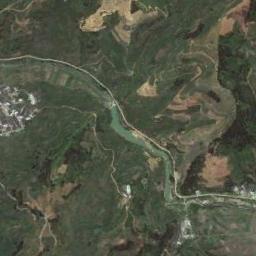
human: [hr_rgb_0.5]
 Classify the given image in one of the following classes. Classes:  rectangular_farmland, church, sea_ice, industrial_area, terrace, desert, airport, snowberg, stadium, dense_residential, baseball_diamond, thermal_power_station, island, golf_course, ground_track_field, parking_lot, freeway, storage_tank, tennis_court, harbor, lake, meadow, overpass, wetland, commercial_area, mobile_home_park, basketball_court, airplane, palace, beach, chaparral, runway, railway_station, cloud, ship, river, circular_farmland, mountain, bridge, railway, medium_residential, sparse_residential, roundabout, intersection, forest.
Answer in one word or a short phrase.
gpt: river